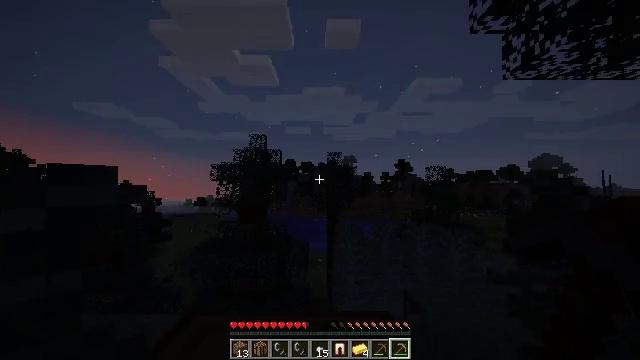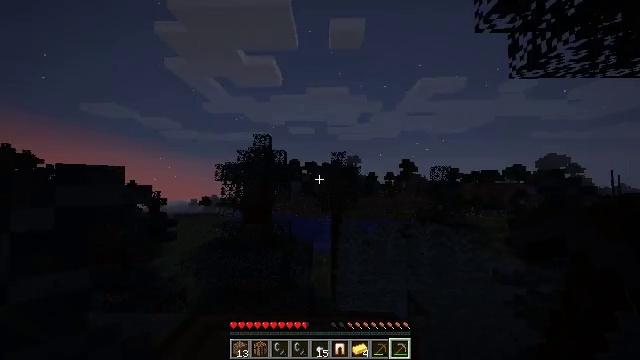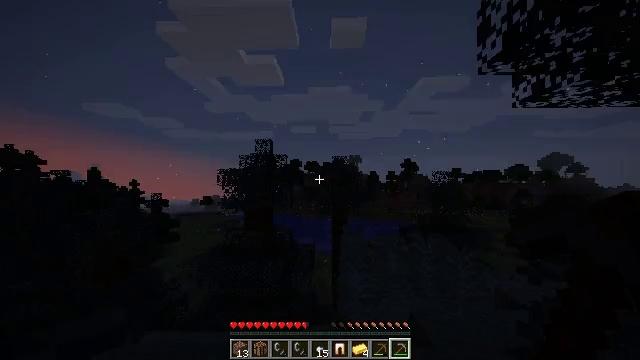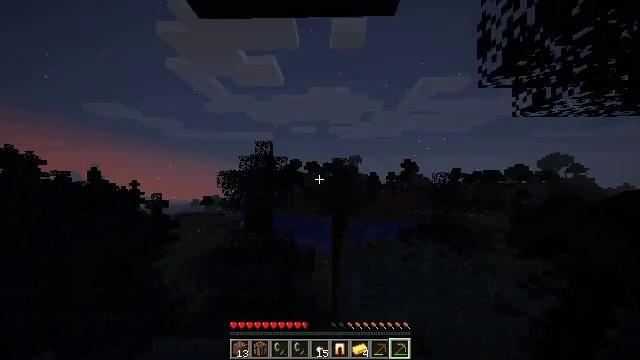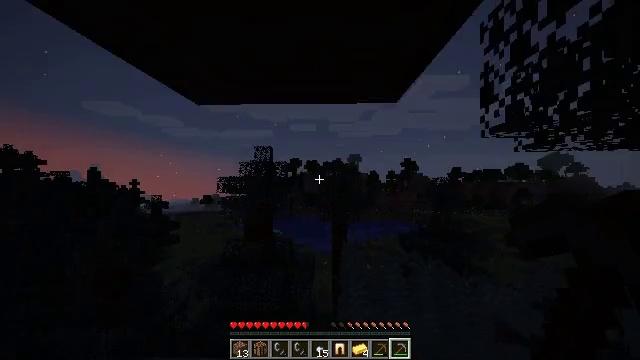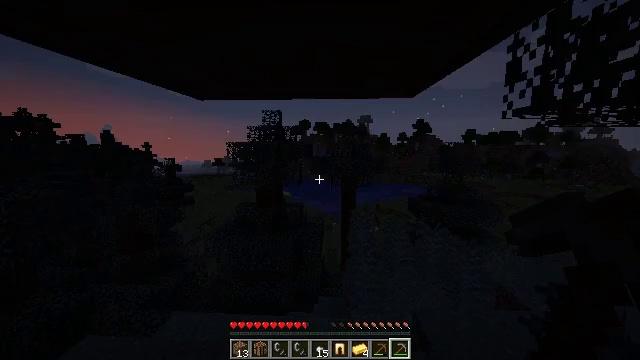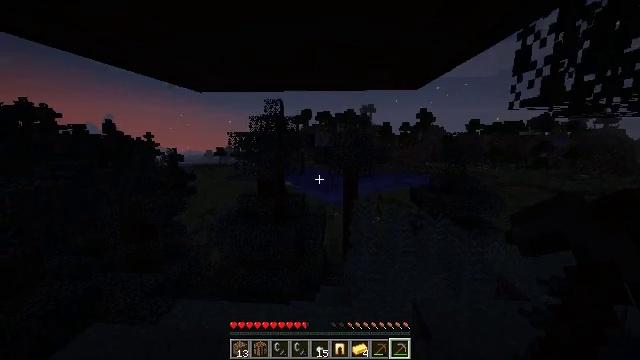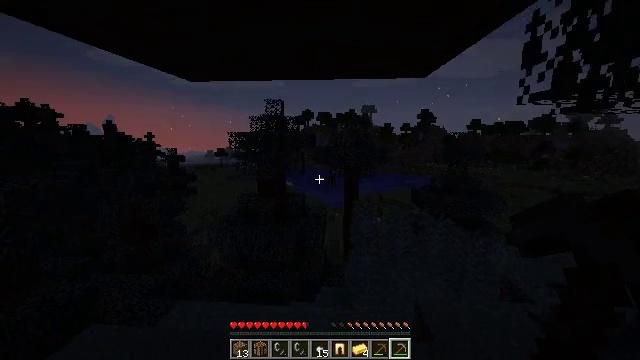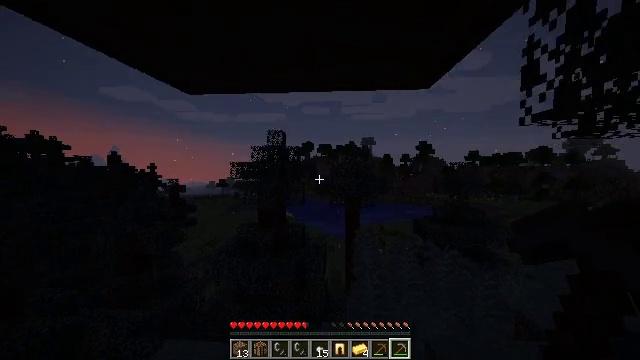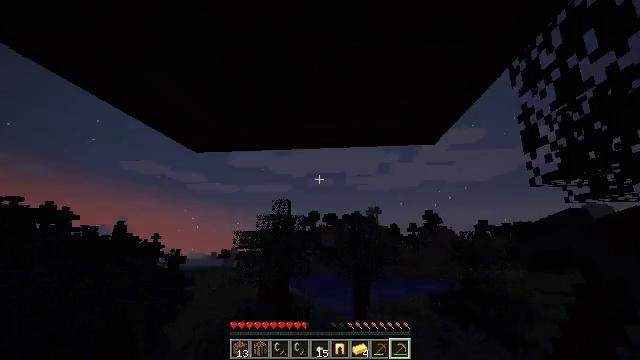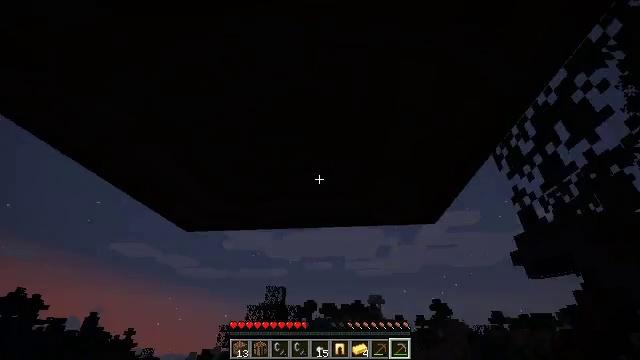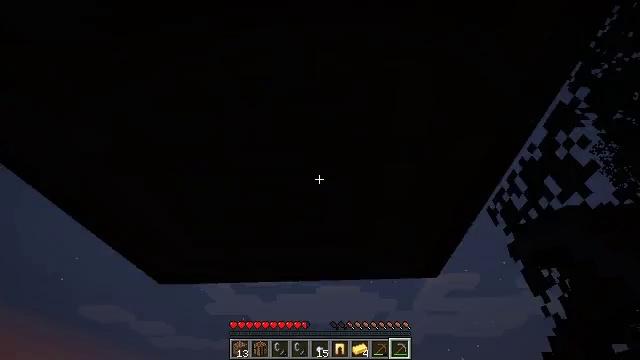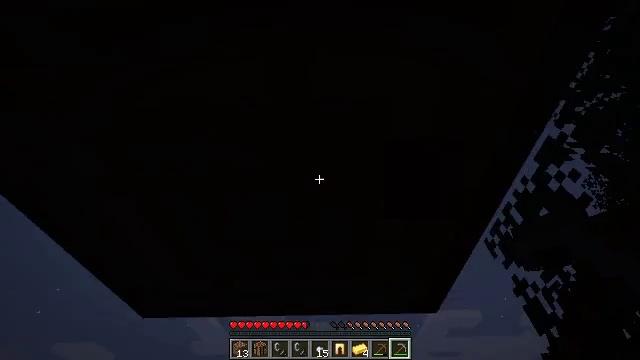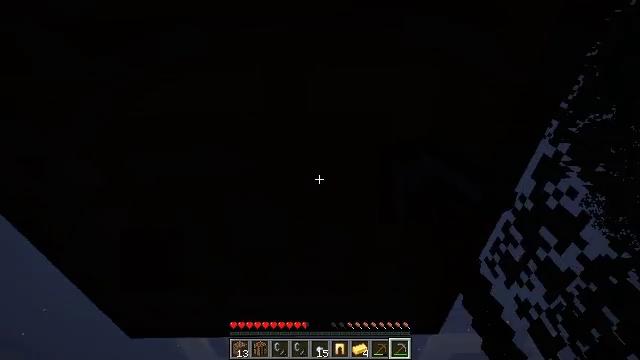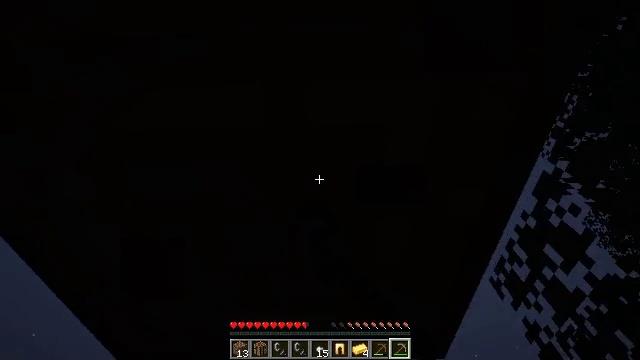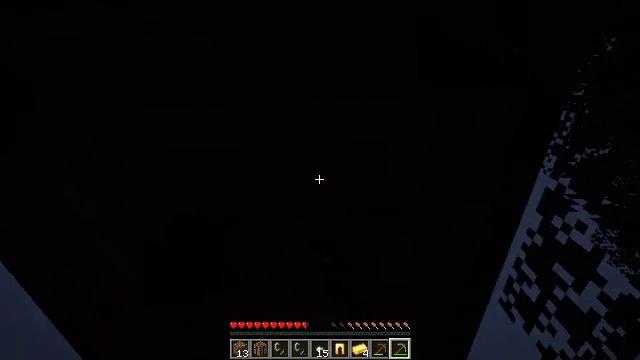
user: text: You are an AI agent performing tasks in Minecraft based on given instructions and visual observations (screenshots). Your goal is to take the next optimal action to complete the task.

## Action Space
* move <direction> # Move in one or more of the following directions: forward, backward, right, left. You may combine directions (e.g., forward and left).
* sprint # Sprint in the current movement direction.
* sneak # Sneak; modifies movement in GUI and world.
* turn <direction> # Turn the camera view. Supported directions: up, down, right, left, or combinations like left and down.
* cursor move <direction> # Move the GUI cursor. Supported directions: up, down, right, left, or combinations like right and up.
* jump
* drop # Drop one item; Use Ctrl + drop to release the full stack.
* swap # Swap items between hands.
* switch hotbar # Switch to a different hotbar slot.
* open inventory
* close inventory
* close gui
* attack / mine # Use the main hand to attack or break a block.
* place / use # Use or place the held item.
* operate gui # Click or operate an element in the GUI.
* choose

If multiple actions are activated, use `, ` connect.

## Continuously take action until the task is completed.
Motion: motion action
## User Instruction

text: Break the spruce log from the tree.
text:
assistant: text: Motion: no_op
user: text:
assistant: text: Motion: move forward, jump
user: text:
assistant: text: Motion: move forward, jump
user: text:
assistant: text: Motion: move forward, jump
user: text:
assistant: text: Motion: move forward, turn left and down, jump
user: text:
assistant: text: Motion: move forward, turn down
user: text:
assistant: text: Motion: move forward
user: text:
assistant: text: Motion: move forward, turn up
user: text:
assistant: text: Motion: turn left and up
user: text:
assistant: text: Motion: turn up
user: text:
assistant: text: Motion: turn right and up
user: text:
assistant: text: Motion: turn right and up, attack / mine
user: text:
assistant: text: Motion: turn up, attack / mine
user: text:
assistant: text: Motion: turn up, attack / mine
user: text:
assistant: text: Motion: turn up, attack / mine
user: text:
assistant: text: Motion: turn up, attack / mine
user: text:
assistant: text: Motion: turn up, attack / mine
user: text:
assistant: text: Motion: turn left, attack / mine
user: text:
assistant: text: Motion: turn down, attack / mine
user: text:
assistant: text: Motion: attack / mine
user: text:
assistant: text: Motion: attack / mine
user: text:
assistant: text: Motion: attack / mine
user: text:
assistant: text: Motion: attack / mine
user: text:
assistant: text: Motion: attack / mine
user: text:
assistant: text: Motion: turn left, attack / mine
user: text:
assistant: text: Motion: turn left and up, attack / mine
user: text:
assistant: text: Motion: turn up, attack / mine
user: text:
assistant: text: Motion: turn up, attack / mine
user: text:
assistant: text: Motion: turn up, attack / mine
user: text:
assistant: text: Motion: attack / mine